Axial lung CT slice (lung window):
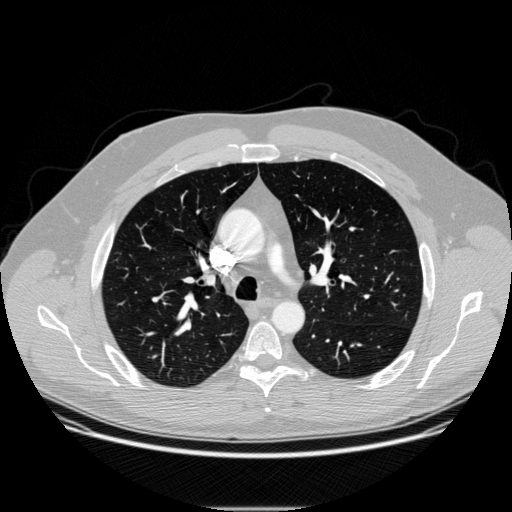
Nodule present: no